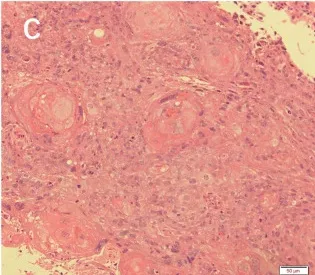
Patient was diagnosed with PSCC. X20 objective.
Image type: pathology (h&e)